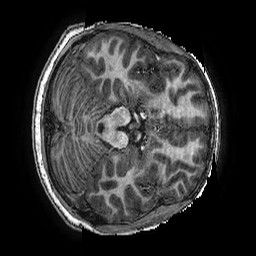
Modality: T1w
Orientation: axial
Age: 13
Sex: male
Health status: ill
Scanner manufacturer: ge
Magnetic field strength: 3 T
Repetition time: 0.00766 s
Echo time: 0.003476 s